Milling tool wear sample.
Tool blade image: 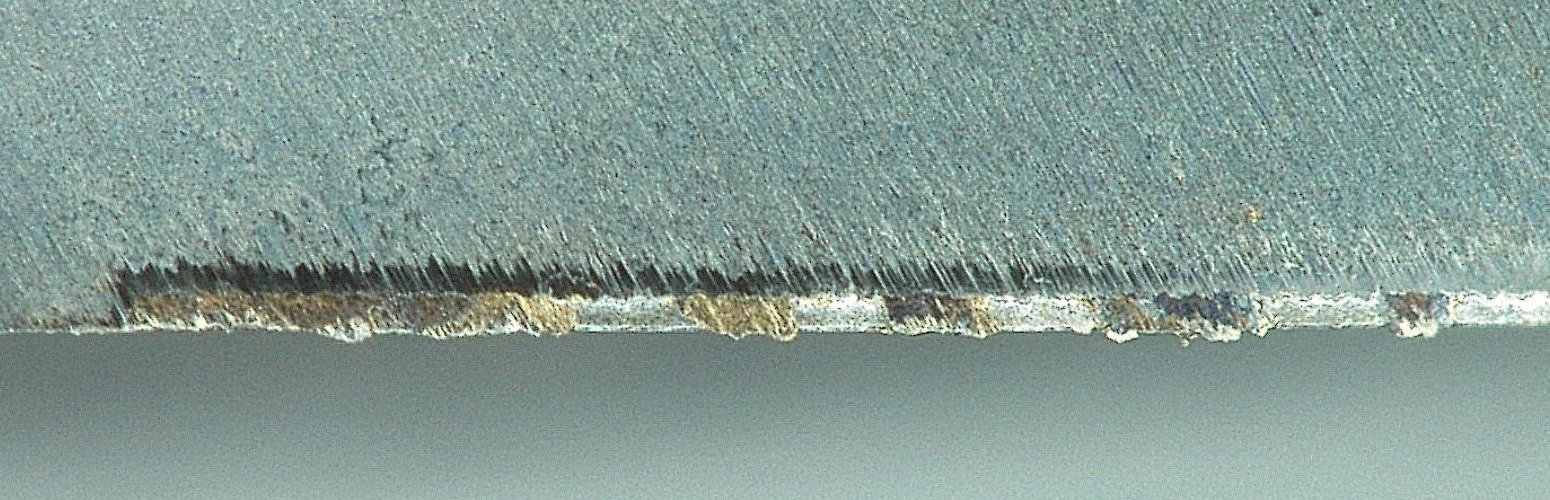
Chip image: 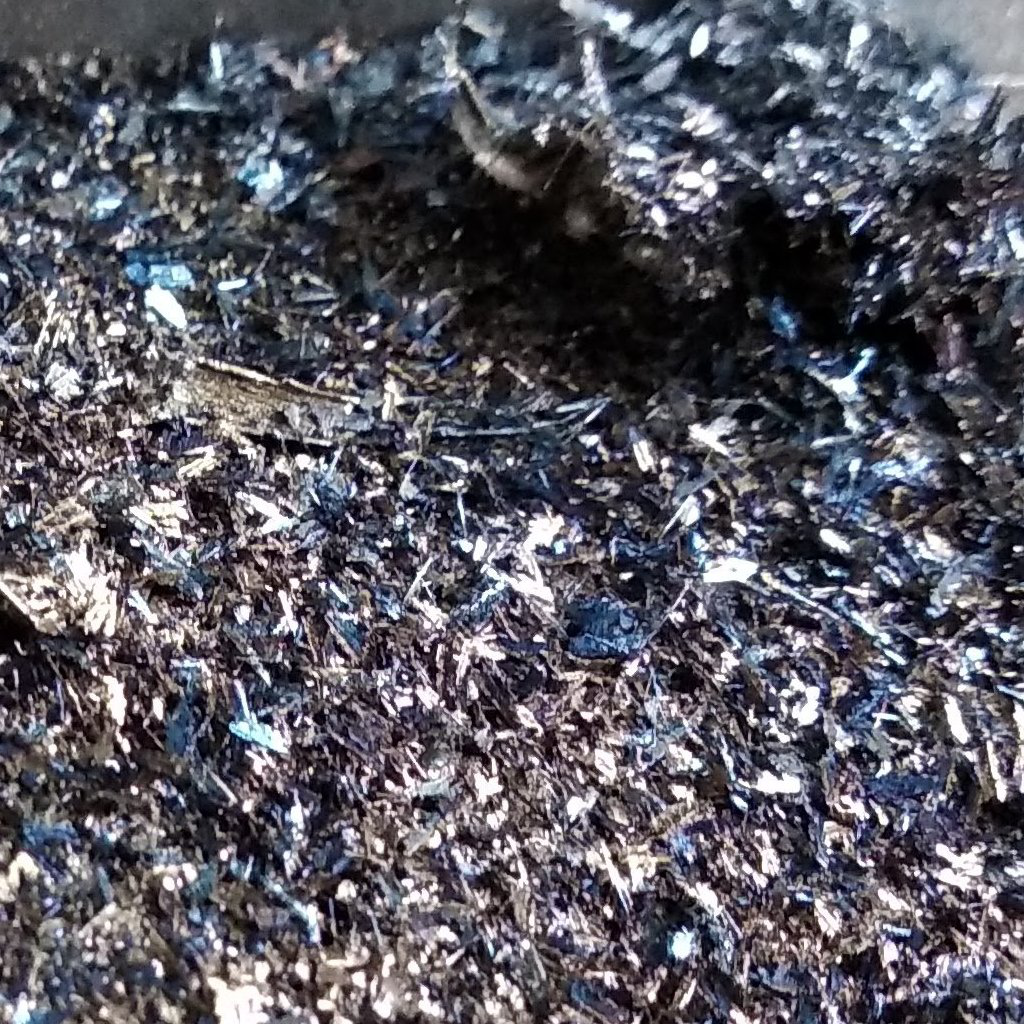
Workpiece image: 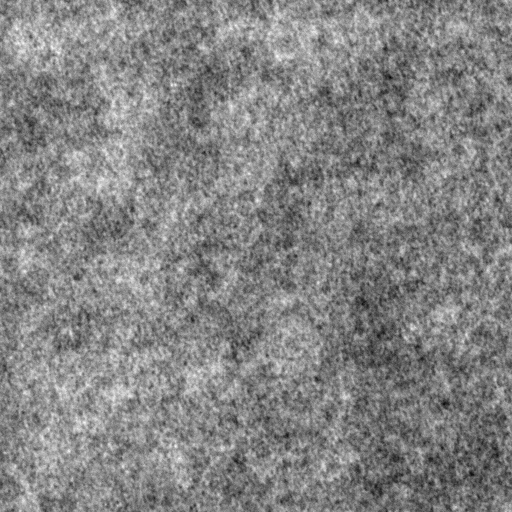
Tool wear state: dulled
Gaps: 5
Flank wear: 128.39
Overhang: 35.26
Force-signal Mel-spectrograms (X, Y, Z axes): 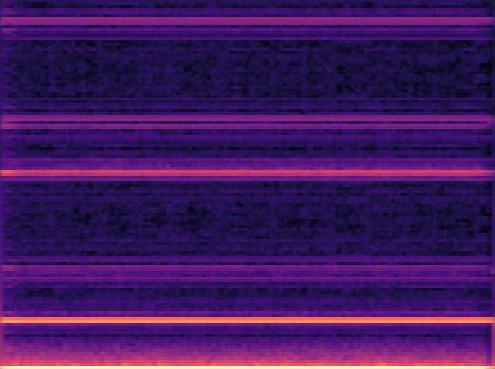 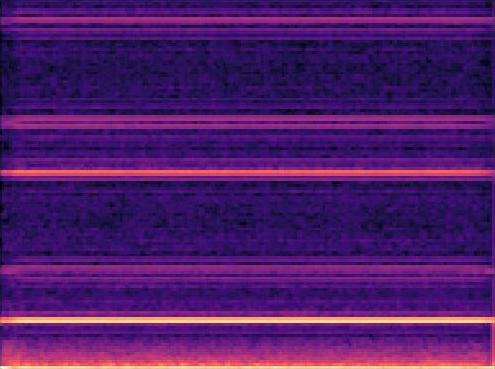 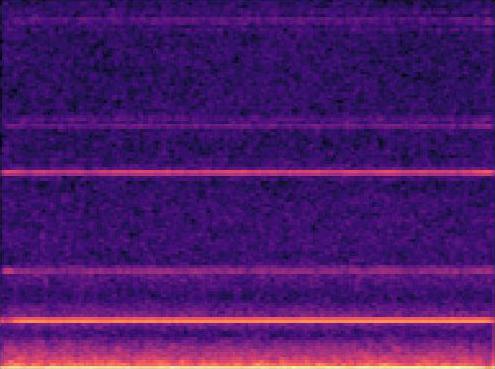
Force-signal scalograms (X, Y, Z axes): 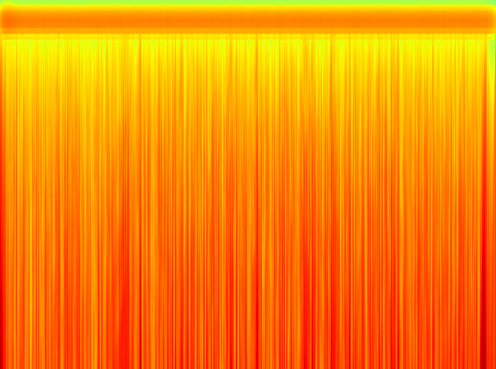 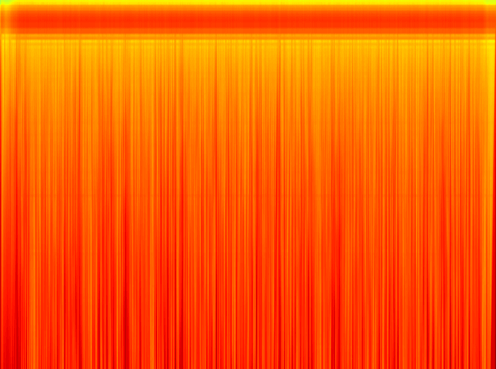 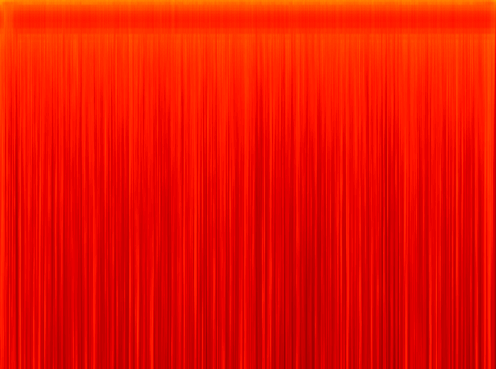
Force phase: accelerated_severe_wear